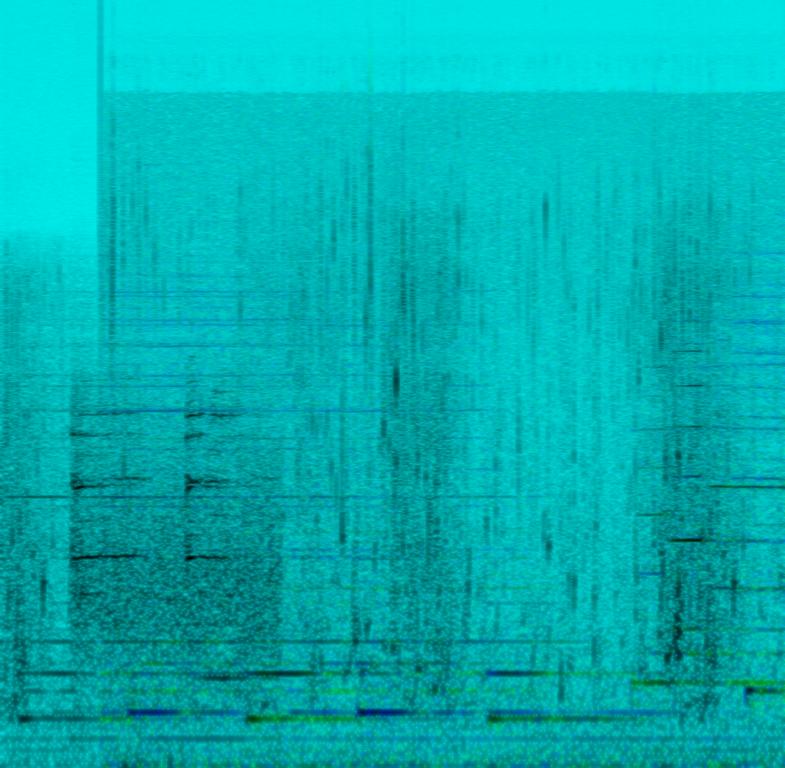
The low quality recording features water and some metallic sound effects, followed by a dynamic orchestra that consists of a mellow string section, simple plucked harp and mystical woodwinds playing in the background. In the first part of the loop, the sound is completely muffled. It sounds like something you would hear in old movies.